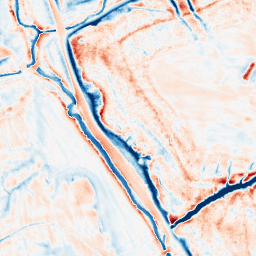
Category: edge_preserving
Decomposition family: anisotropic_diffusion
Decomposition parameters: iterations: 50
kappa: 30
gamma: 0.2
Upsampling method: lanczos
Upsampling parameters: scale: 2
Upsampling scale: 2